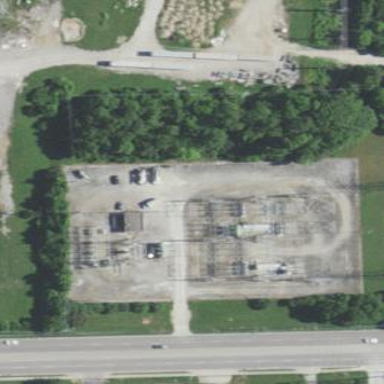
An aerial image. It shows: Power substation.